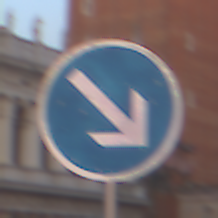
Verkehrszeichen: VorgeschriebeneVorbeifahrtRechts
Umgebung: Outdoor, Urban
Tageszeit: SunriseSunset
Wetter: Clear
Licht: Natural
Jahreszeit: NotSpecified
Kontrast: MediumContrast